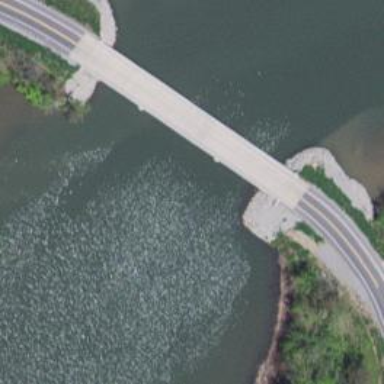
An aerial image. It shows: Tertiary road passing over bridge.